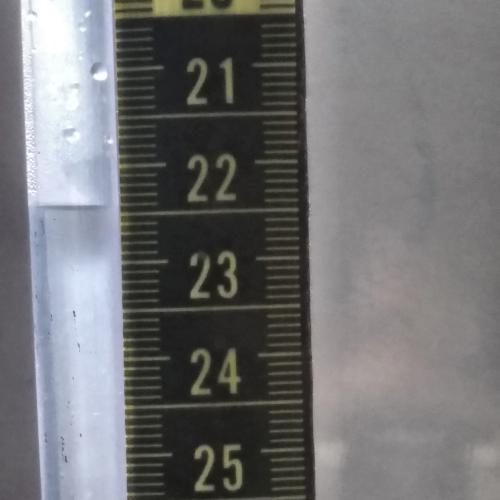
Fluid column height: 22.4 cm